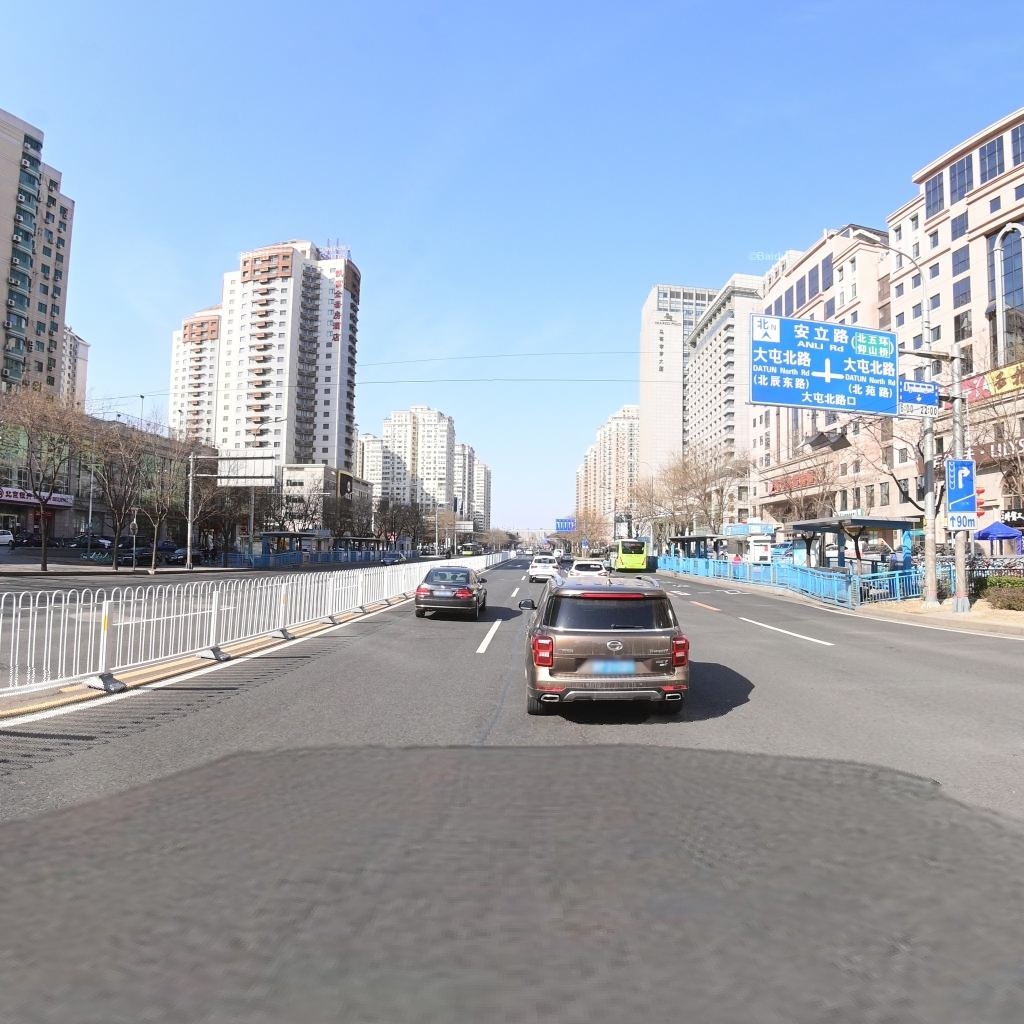
Region: Chaoyang
Road damage annotations: longitudinal patch